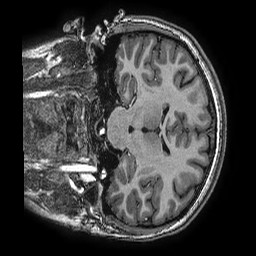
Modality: T1w
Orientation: coronal
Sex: female
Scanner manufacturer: ge
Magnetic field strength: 3 T
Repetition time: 0.0077 s
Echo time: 0.003436 s